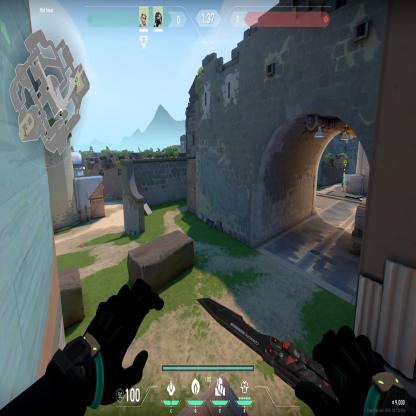
Label: teammate